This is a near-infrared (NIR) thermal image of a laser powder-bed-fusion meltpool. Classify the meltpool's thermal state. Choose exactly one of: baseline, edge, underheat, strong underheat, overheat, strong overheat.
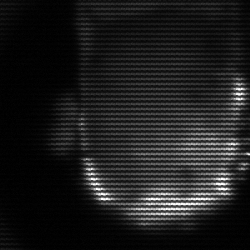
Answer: baseline